Interaction volume radius: 5 \u00c5
Interaction volume height: 15 \u00c5
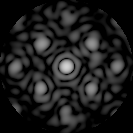
Disorder parameter: 0.523